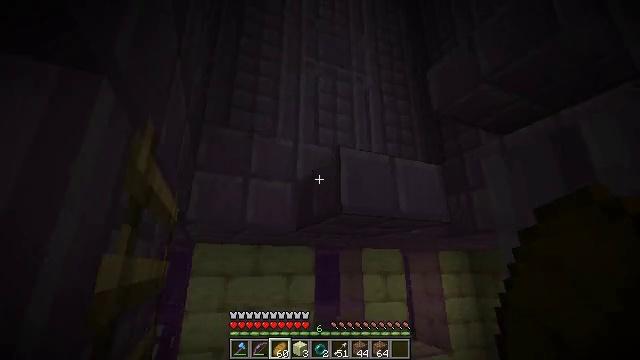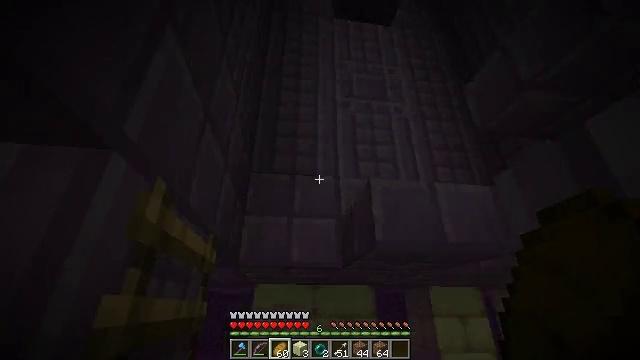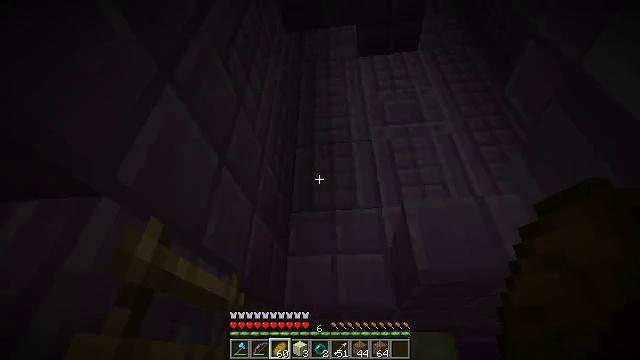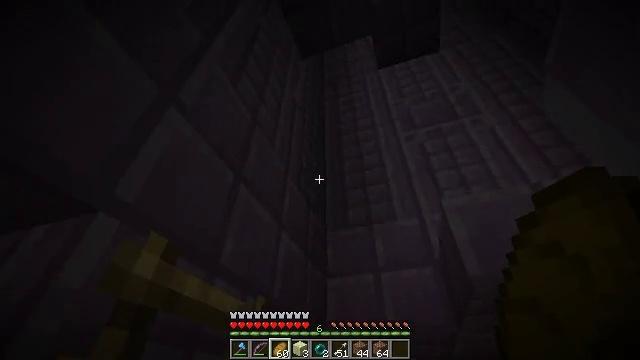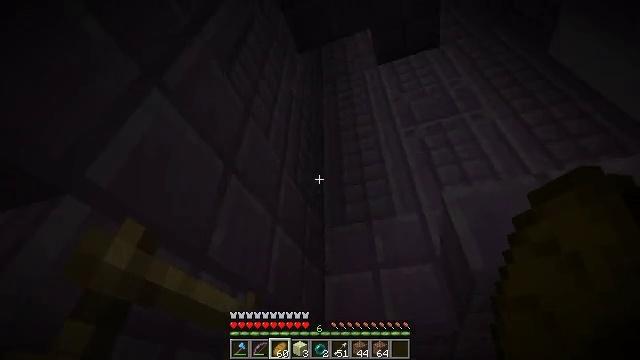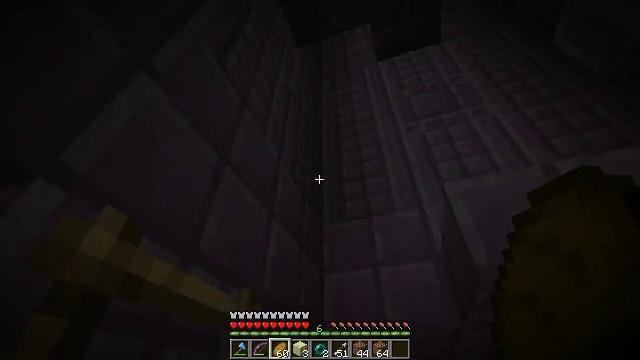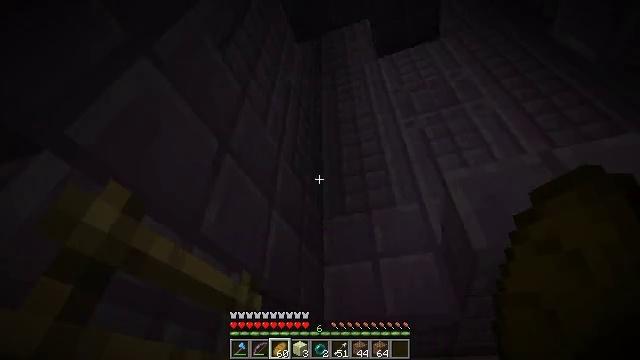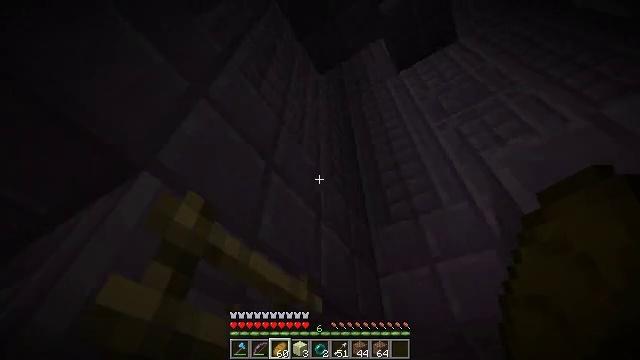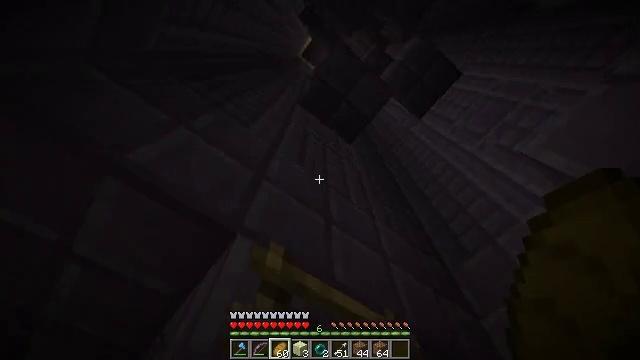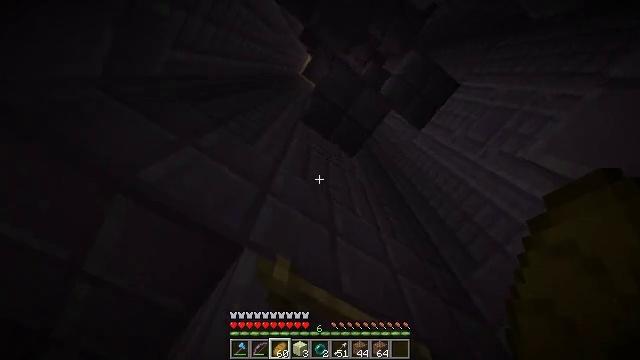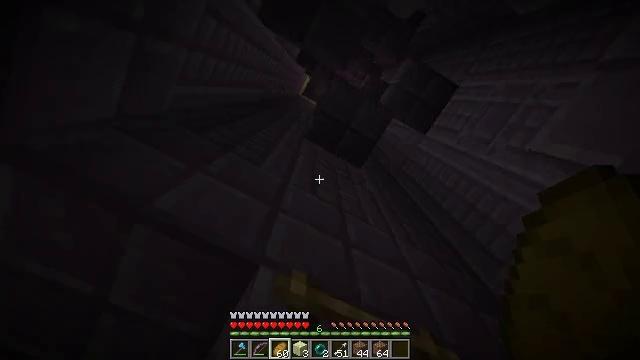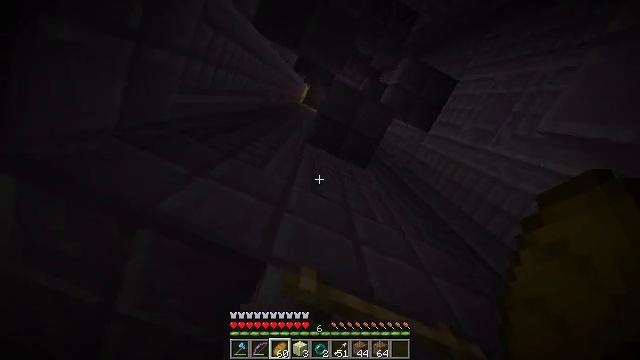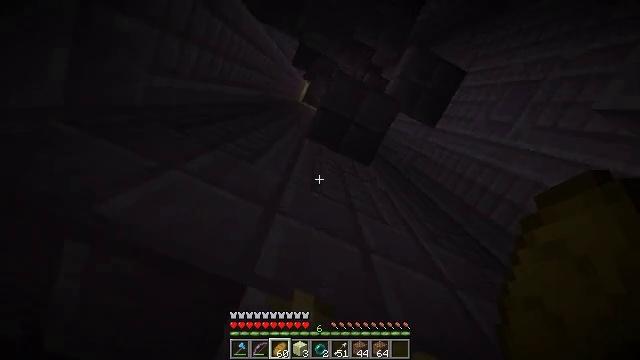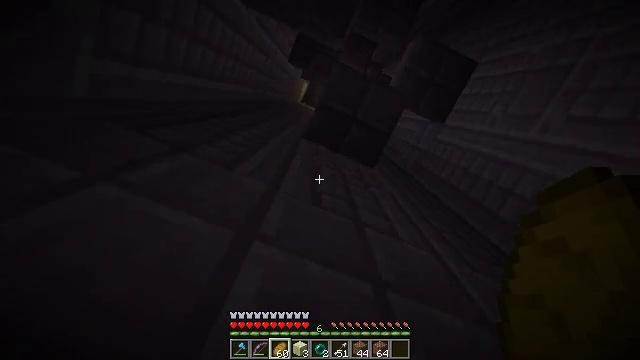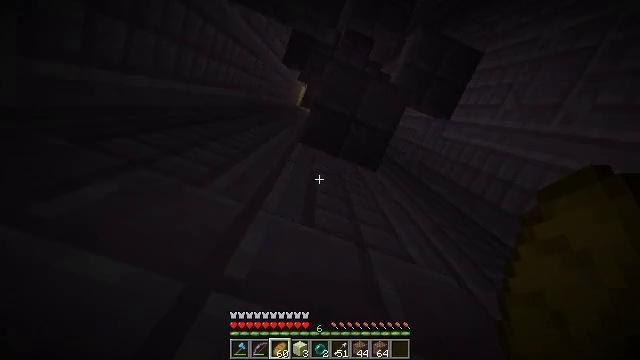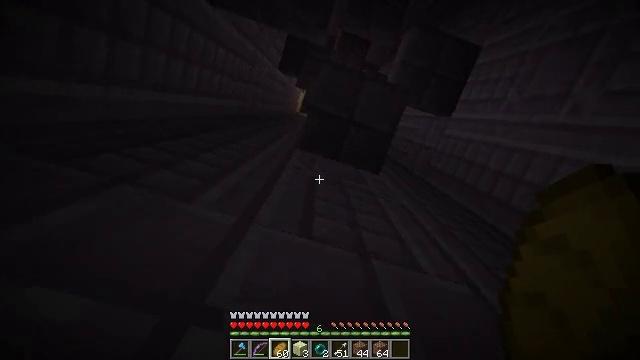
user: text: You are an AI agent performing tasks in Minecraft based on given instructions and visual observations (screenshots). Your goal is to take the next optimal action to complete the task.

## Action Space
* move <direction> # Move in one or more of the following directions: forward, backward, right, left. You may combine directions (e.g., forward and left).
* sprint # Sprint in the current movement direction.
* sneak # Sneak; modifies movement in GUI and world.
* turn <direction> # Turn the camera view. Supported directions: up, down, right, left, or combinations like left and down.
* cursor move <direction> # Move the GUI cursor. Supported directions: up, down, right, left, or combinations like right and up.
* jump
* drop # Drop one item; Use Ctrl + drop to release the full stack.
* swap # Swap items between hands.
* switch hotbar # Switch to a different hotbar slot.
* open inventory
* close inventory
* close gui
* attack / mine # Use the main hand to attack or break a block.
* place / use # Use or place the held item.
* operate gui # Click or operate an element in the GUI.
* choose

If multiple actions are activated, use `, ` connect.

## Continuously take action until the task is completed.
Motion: motion action
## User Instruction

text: Break the purpur slab from a structure.
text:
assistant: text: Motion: move forward and move right, turn left and up
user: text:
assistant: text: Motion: move forward and move right, turn left and up
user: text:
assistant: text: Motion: move forward, turn left and up
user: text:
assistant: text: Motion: no_op
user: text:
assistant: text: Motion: no_op
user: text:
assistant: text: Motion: no_op
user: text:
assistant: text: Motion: turn left and up
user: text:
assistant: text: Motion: turn left and up
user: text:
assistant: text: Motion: turn left and up
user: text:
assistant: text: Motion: turn left and up
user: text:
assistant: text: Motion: move forward, turn left and up
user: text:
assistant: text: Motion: move forward, jump
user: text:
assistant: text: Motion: move forward, turn left, jump
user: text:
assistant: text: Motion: move forward, turn left, jump
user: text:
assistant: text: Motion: move forward, turn left and up, jump
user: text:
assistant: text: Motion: move forward, jump
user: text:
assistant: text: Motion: move forward, jump
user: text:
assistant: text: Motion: move forward, jump
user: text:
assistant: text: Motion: move forward
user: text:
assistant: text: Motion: move forward, turn down
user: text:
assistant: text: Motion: move forward and move left, turn down
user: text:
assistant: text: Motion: move forward and move left, turn right and down
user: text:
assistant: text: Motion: move forward and move left, turn right and down
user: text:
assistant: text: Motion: move forward and move left, turn right and down
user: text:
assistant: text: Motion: move forward and move left, turn right and down
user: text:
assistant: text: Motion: move forward and move left, turn right and down
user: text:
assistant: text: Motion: move forward and move left, turn right and down
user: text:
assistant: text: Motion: move forward and move left, turn right and down
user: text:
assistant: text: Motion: move forward and move left, turn right and down
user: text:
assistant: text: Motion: move forward and move left, turn right and down